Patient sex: M
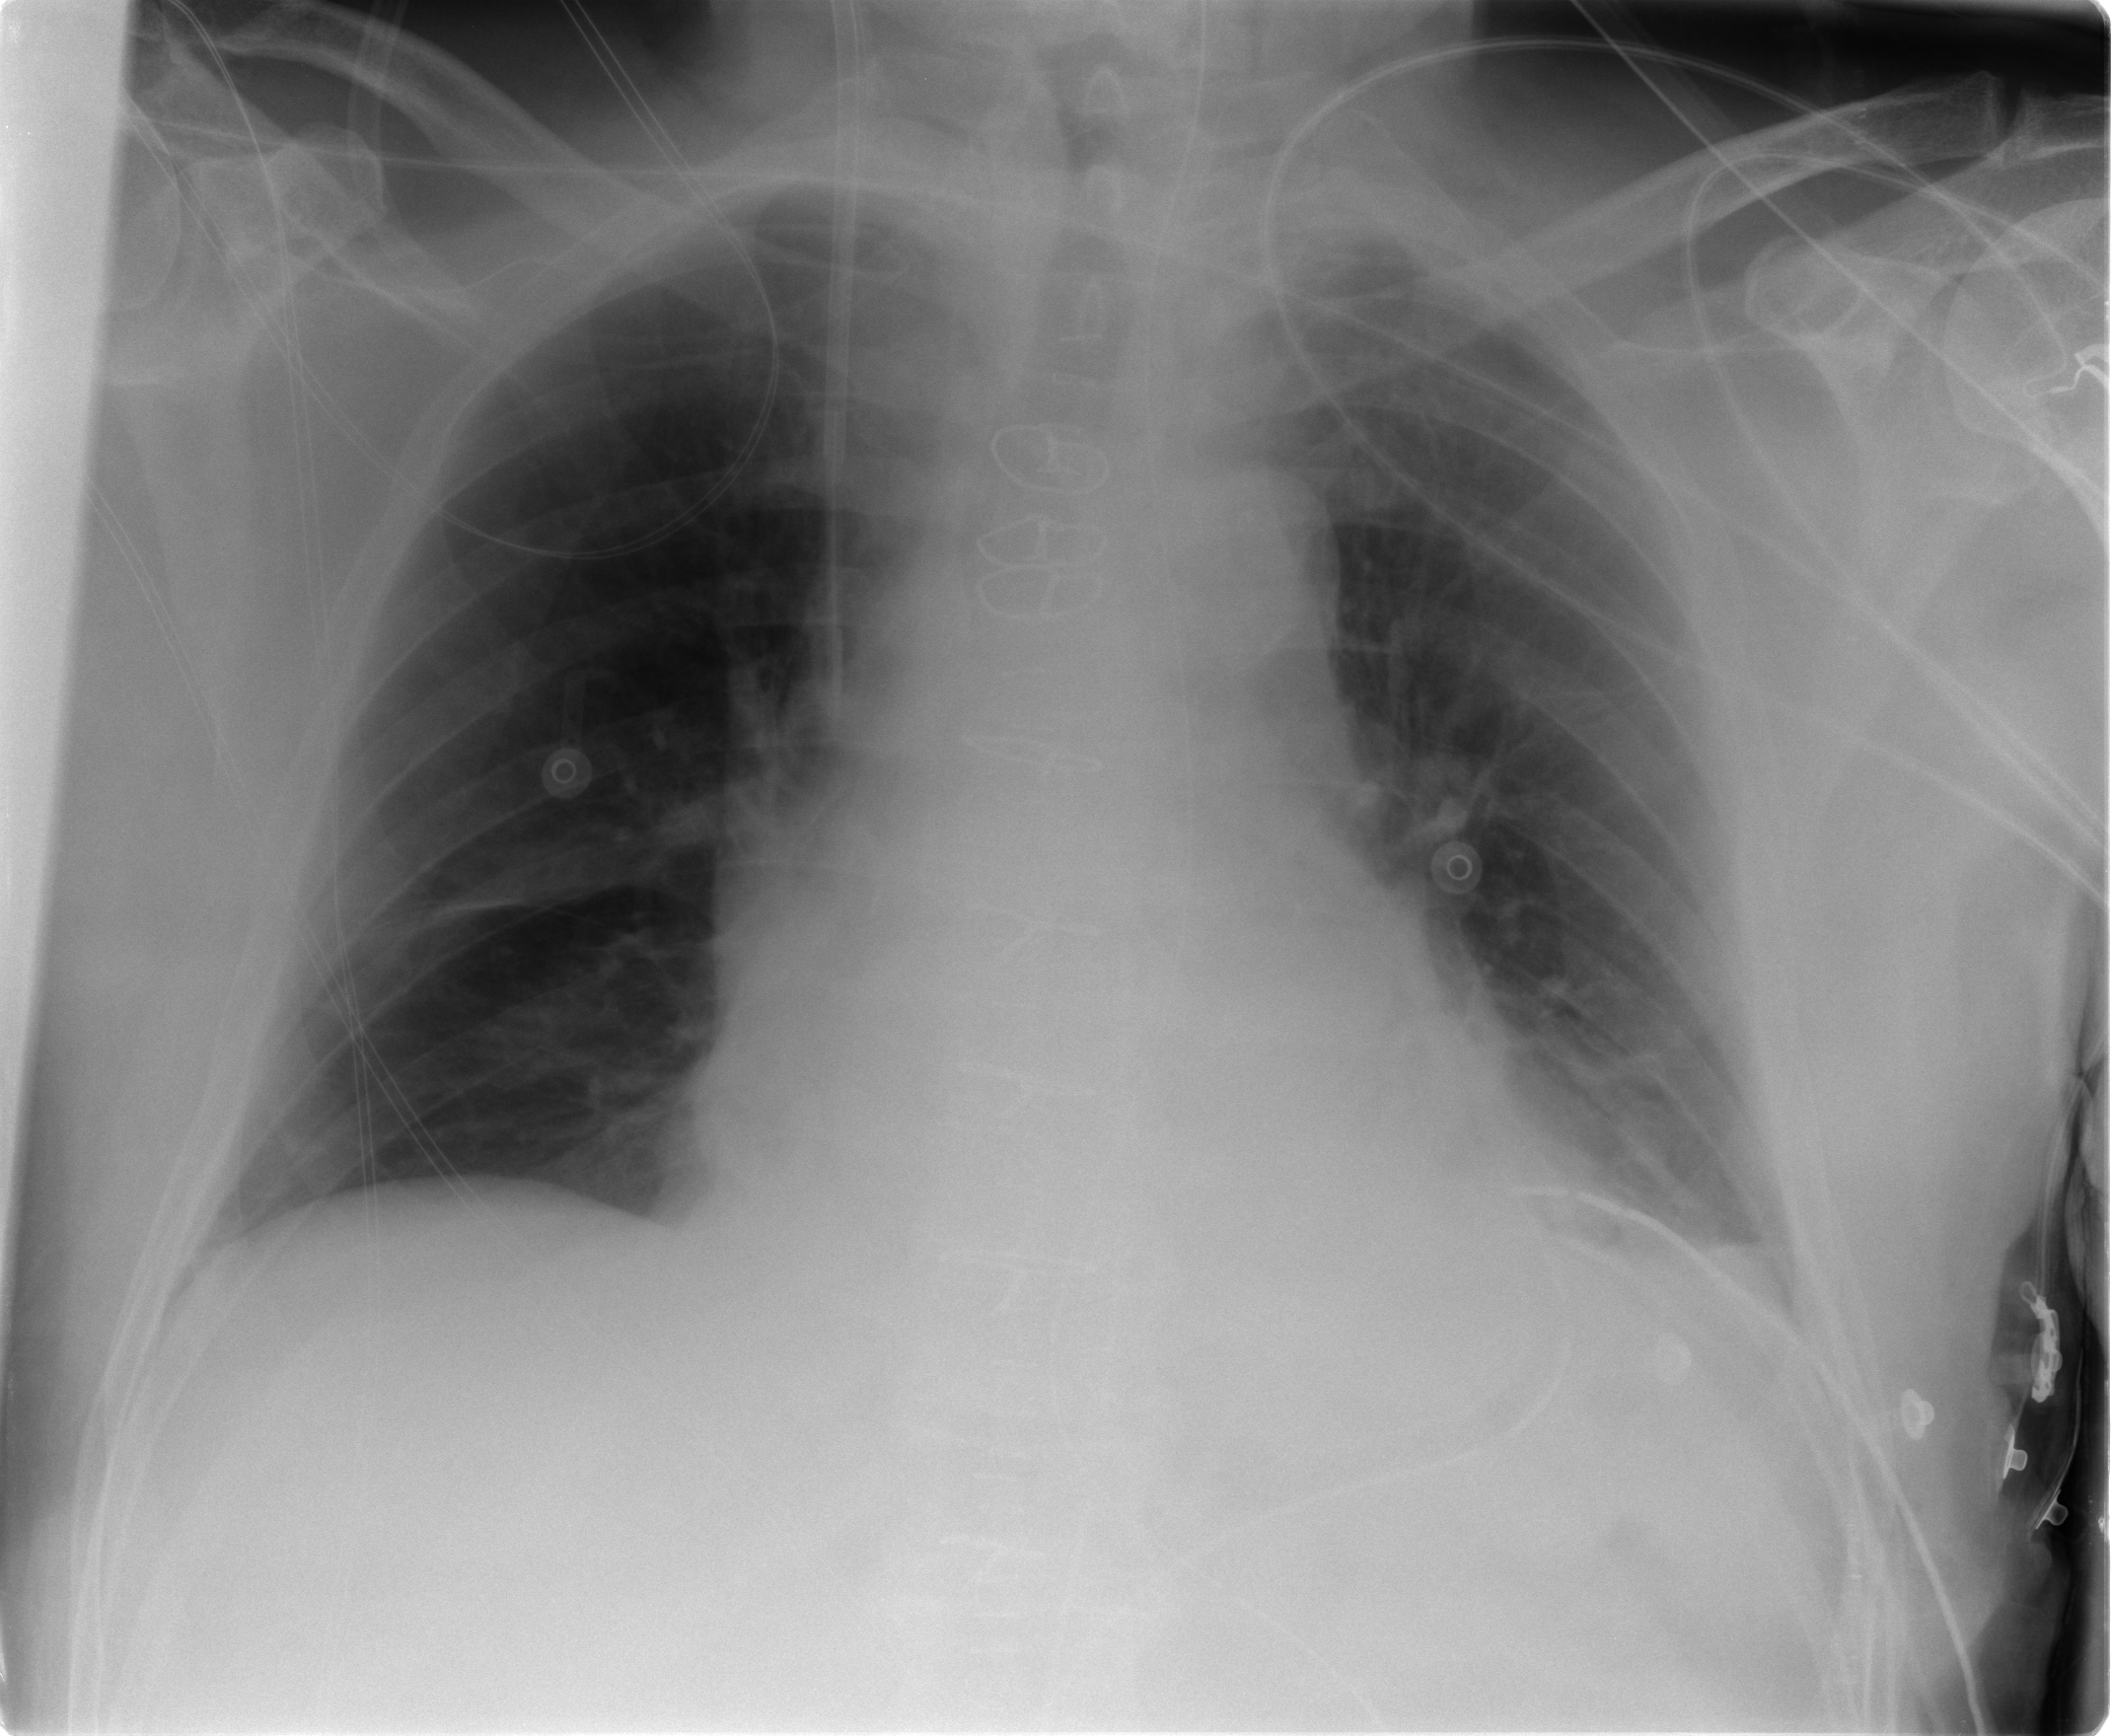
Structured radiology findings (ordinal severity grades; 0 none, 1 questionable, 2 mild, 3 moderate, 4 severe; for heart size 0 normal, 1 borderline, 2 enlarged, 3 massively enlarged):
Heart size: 1
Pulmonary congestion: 1
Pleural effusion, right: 0
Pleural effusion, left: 1
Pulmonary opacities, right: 0
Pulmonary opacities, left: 0
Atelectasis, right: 2
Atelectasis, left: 2